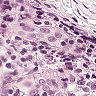
Metastatic tissue present: yes